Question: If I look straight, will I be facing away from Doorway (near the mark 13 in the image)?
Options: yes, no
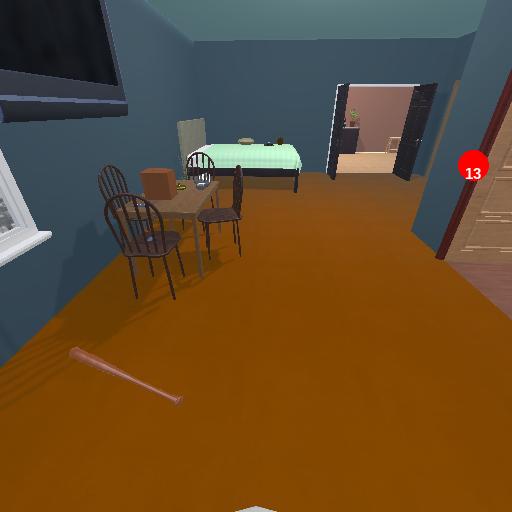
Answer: yes